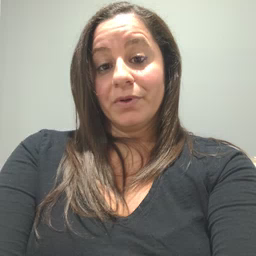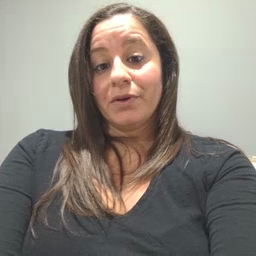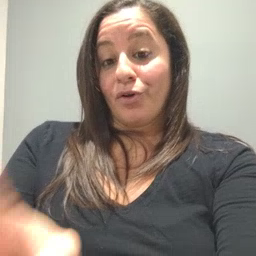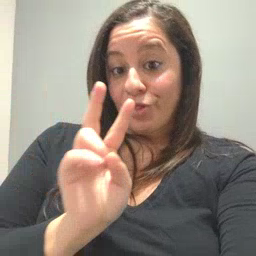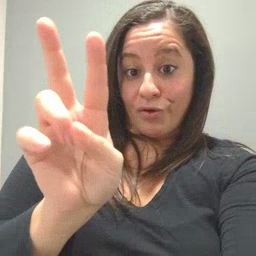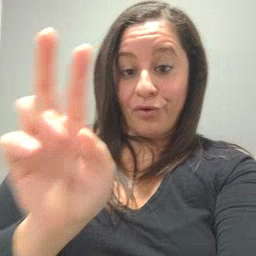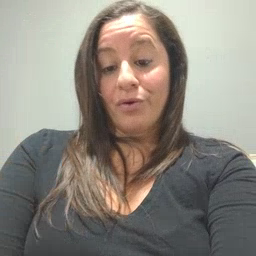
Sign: look